Question: Here is a sample spreadsheet

I want to select a range (ex: 'A2:E2') and get the value '1'. If I select 'A4:E4' I will get the value '1'; and so on. Is there any way to achieve this with a macro?
Another thing I would need is the value in the first row of the corresponding column. Ex:
If I select 'A2:E2' I want to get 'n' (since 1 is in column E), if I select 'A4:E4' I want to get 'v' (since 1 is in column C).
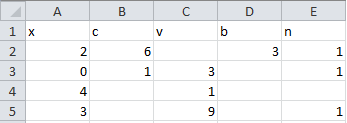
Answer: Ok, here is a function which you can use as a formula in the workbook. It also addresses your questions. :)
Paste the below code in a module.
: (Required) A range such as A2:E2
: (Required) Can take a value of "H" Or "R". "H" will give you the column Header and "R" will give you the row value
=MyFunc(A1:E2,"H") will give you "n" AND
=MyFunc(A1:E2,"R") will give you "1"
'''
Option Explicit
Function MyFunc(rng As Range, stype As String) As Variant
Dim MyArray() As String
Dim sCol As Long
If stype = "" Or (UCase(stype) <> "H" And _
UCase(stype) <> "R") Then Exit Function
With rng
MyArray = Split(.Address, "$")
sCol = Cells(Val(MyArray(UBound(MyArray))), _
Columns.Count).End(xlToLeft).Column
If UCase(stype) = "H" Then
MyFunc = Cells(1, sCol)
ElseIf UCase(stype) = "R" Then
MyFunc = Range(MyArray(UBound(MyArray) - 1) & _
MyArray(UBound(MyArray))).Value
End If
End With
End Function
'''
Note: This is just a general code to show you how it works and it doesn't handle any errors at the moment.